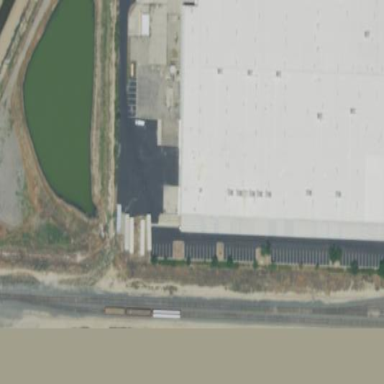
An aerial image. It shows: Commercial building.